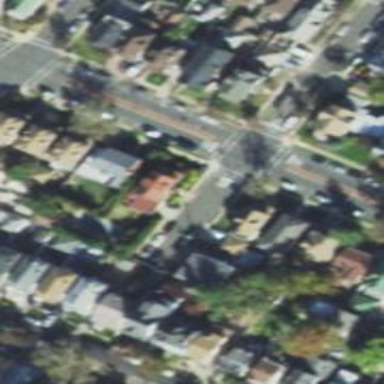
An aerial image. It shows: Marked crossing on footway.